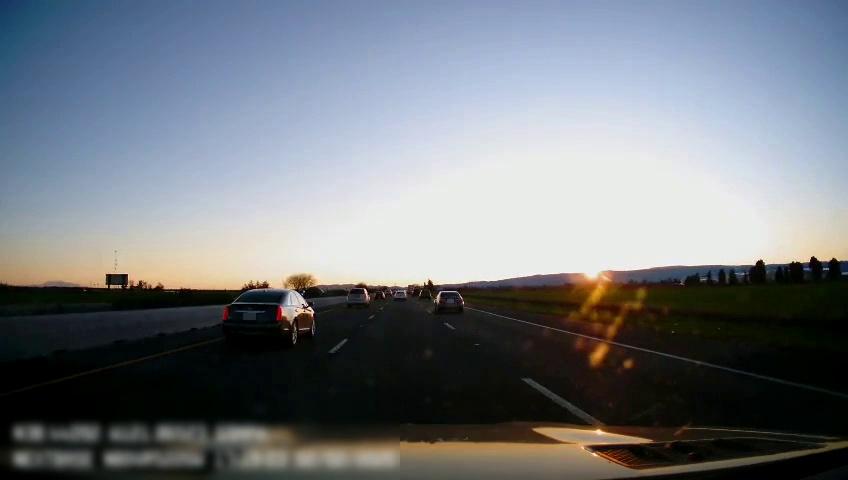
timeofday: Dusk/Dawn/Twilight
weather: Sunny
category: Drivable Space
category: Vehicles | SUV
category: Vehicles | Car
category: Vehicles | Car
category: Vehicles | SUV
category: Vehicles | Car
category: Vehicles | Car
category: Lanes | Current Lane
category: Lanes | Alternate Lane
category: Lanes | Alternate Lane
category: Lanes | Alternate Lane